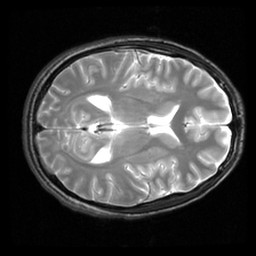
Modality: inplaneT2
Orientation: axial
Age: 19
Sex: male